Breast ultrasound image
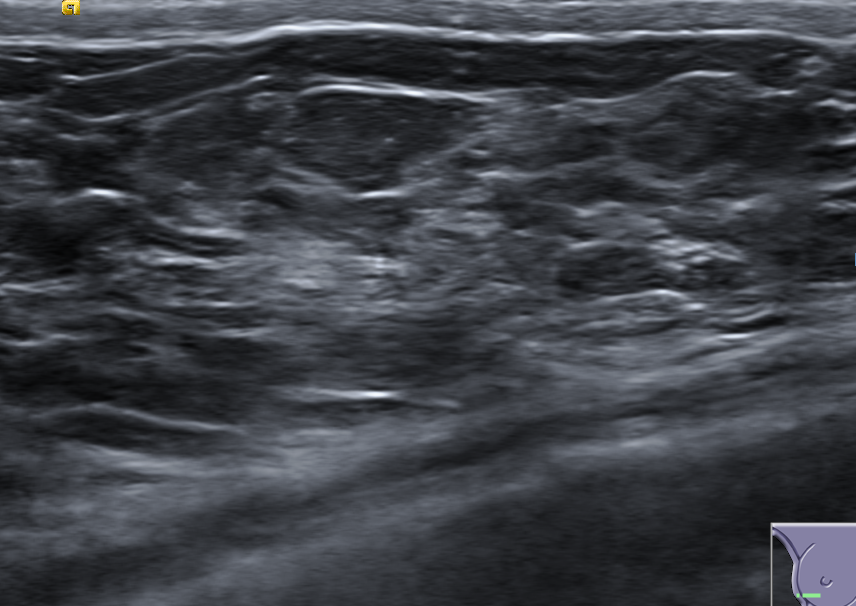
Diagnosis: normal